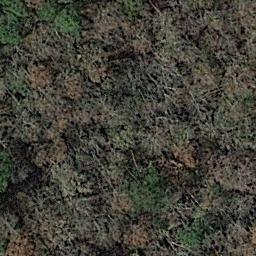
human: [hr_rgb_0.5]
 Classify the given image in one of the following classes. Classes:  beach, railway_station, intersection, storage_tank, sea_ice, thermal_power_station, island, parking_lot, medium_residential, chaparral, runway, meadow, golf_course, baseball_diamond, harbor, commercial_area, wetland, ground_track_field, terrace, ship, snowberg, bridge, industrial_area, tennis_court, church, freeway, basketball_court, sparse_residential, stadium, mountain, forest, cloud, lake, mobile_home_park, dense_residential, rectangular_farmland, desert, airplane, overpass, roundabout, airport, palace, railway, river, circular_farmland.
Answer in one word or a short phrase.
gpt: forest